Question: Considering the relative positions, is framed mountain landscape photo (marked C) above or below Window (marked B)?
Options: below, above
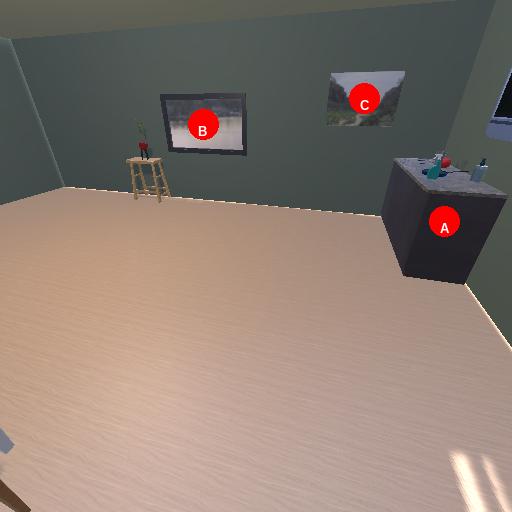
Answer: below